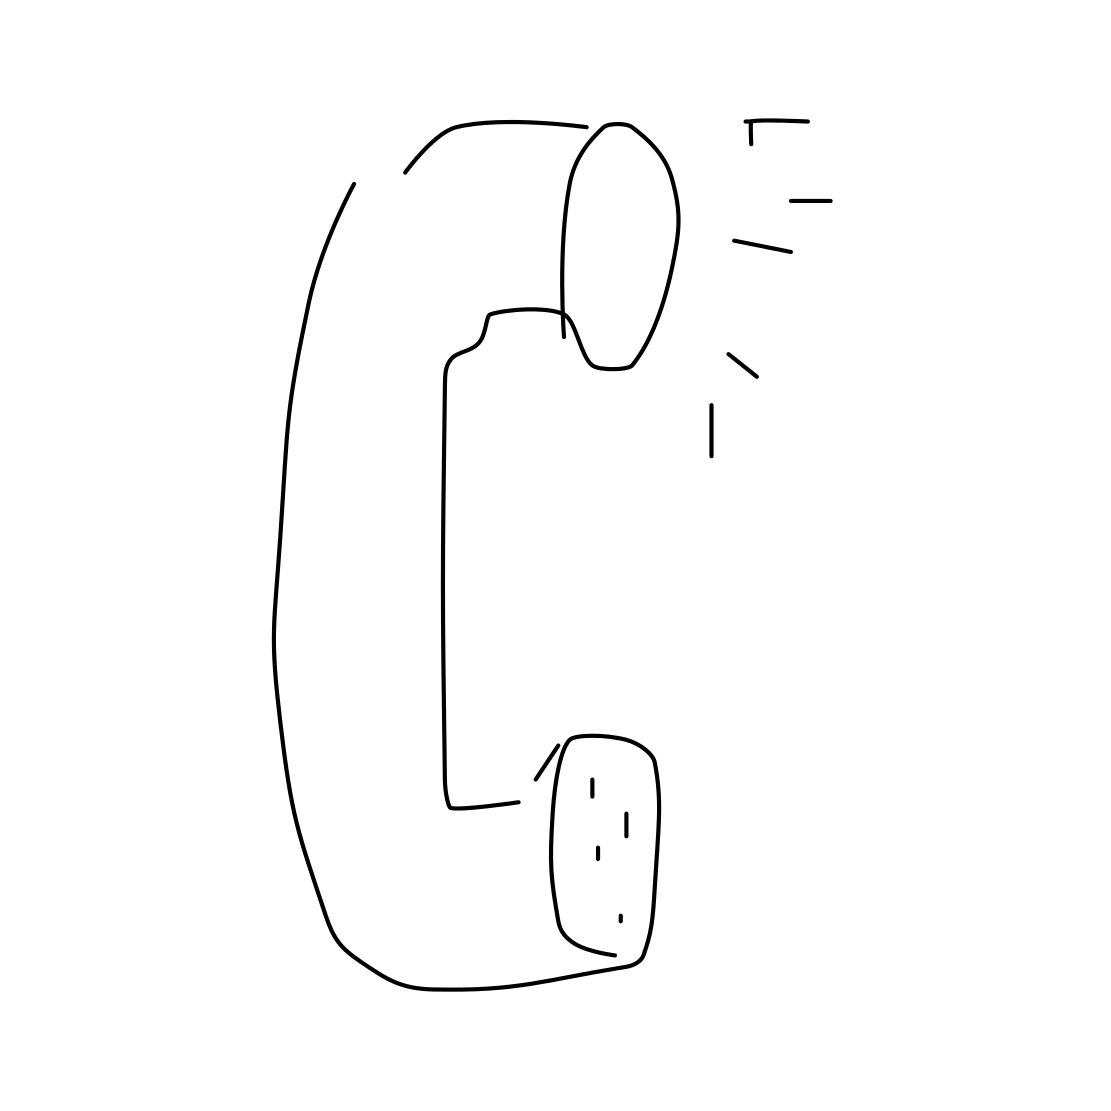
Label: telephone